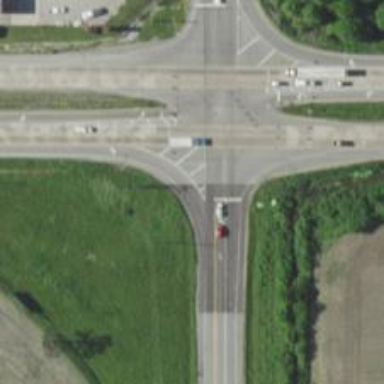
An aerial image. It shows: Trunk link highway.